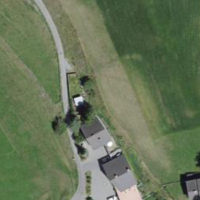
EUNIS habitat code: 24
Species observed at this site:
Campanula glomerata